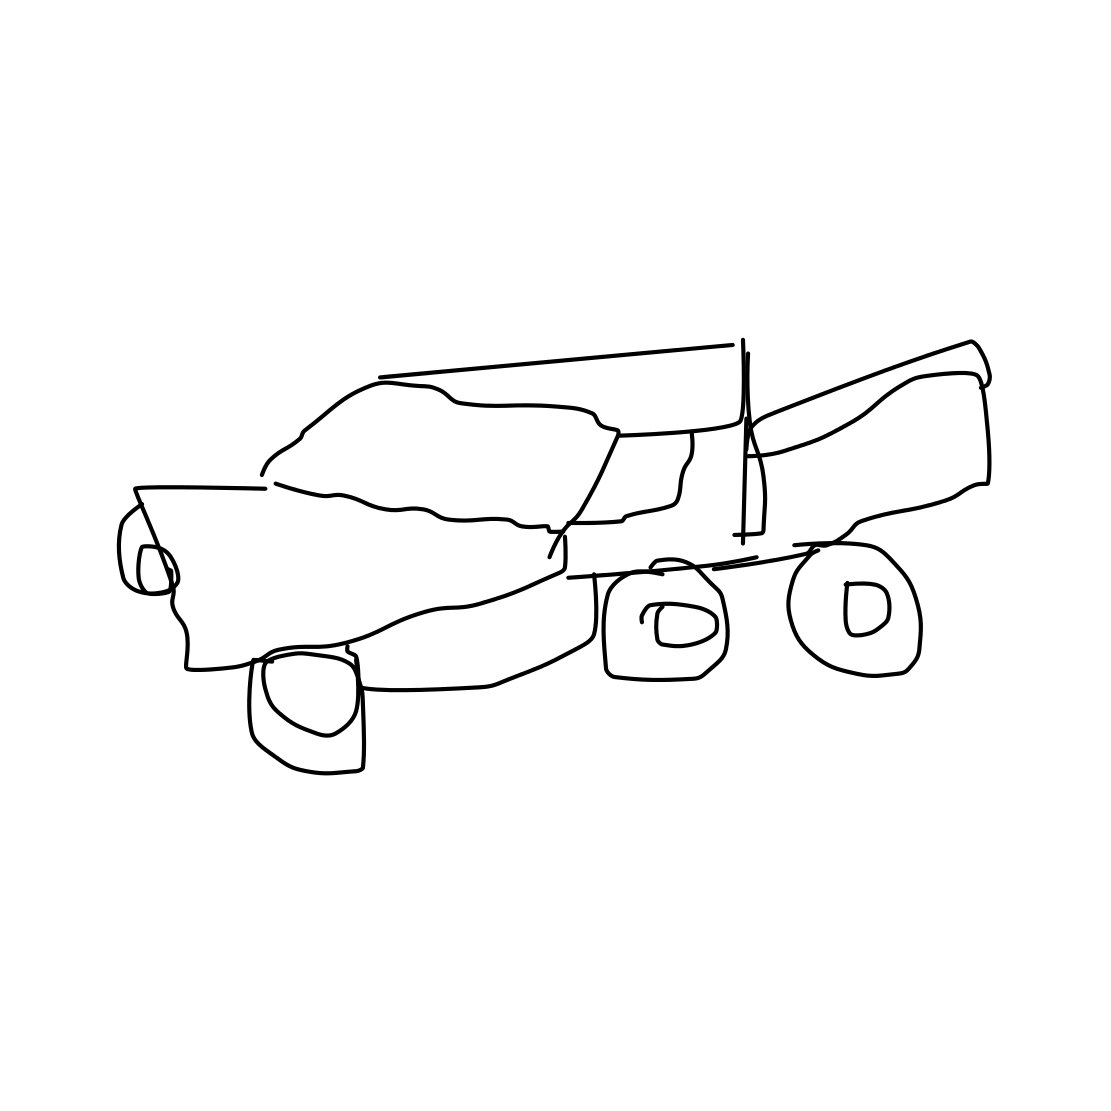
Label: pickup truck